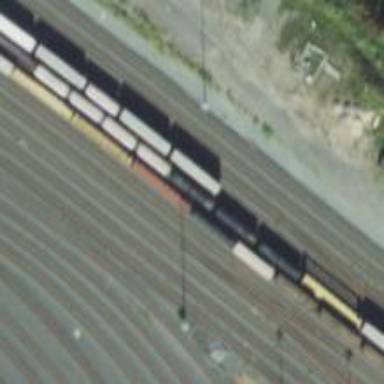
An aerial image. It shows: Railway yard used for servicing trains.